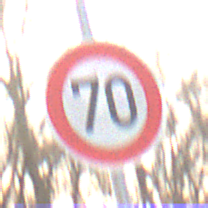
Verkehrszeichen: Geschwindigkeit70
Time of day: SunriseSunset
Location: Outdoor (Nature)
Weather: PartlyCloudy
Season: NotSpecified
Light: Natural